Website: crate-barrel
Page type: address-validator
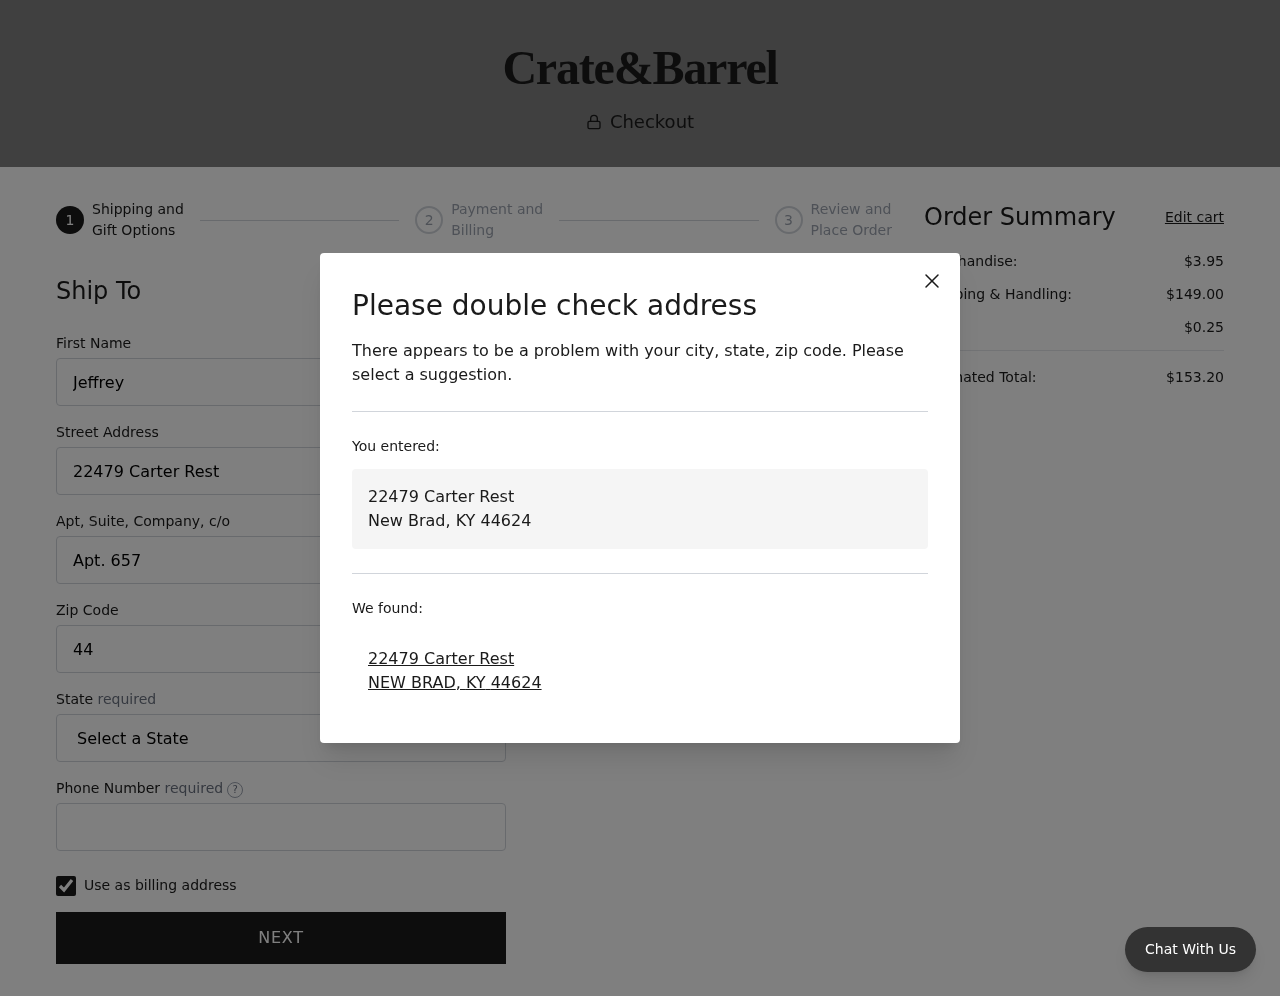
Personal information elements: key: PII_CITY
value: New Brad
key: PII_CITY
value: NEW BRAD
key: PII_FIRSTNAME
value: Jeffrey
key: PII_PHONE
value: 3954571418
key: PII_POSTCODE
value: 44624
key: PII_STATE
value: Kentucky
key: PII_STATE_ABBR
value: KY
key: PII_STREET
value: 22479 Carter Rest
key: PII_STREET2
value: Apt. 657
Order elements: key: ORDER_SUBTOTAL
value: $3.95
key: ORDER_SHIPPING_COST
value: $149.00
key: ORDER_TAX
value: $0.25
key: ORDER_TOTAL
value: $153.20